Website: macys
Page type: cart
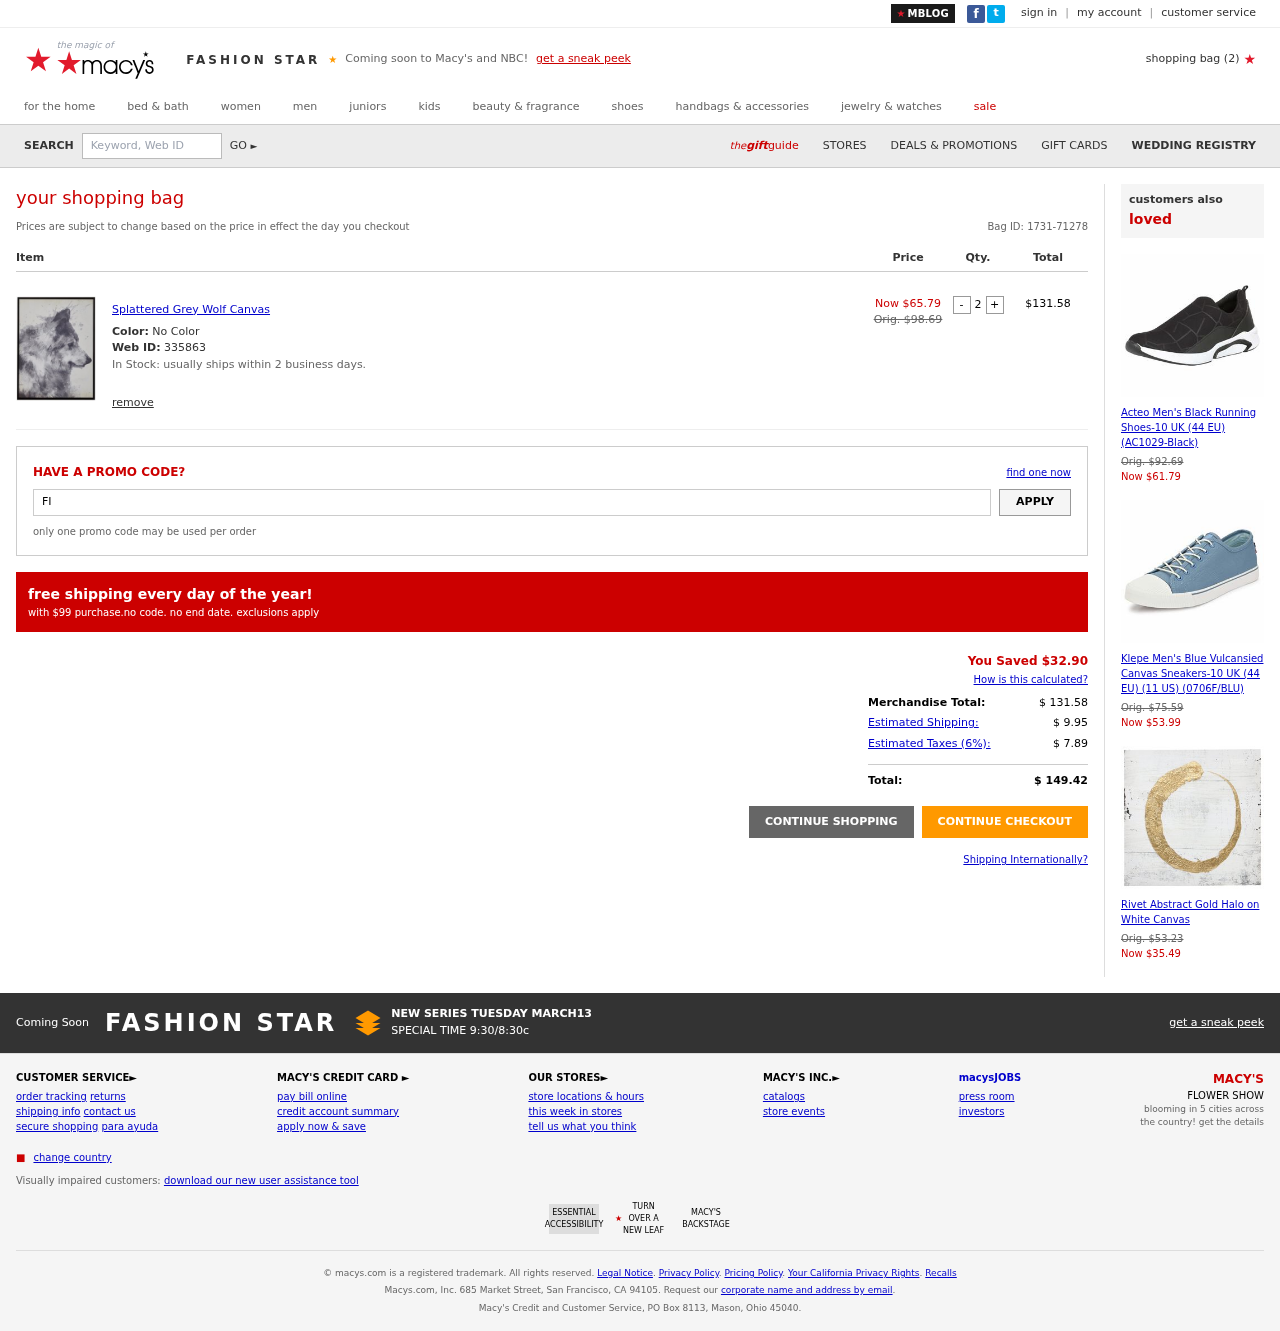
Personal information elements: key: PII_PROMO_CODE
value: FIRST77
Product elements: key: PRODUCT1_NAME
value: Splattered Grey Wolf Canvas
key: PRODUCT1_PRICE
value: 65.79
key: PRODUCT1_QUANTITY
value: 2
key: PRODUCT2_NAME
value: Acteo Men's Black Running Shoes-10 UK (44 EU) (AC1029-Black)
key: PRODUCT2_PRICE
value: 61.79
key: PRODUCT3_NAME
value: Klepe Men's Blue Vulcansied Canvas Sneakers-10 UK (44 EU) (11 US) (0706F/BLU)
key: PRODUCT3_PRICE
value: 53.99
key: PRODUCT4_NAME
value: Rivet Abstract Gold Halo on White Canvas
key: PRODUCT4_PRICE
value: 35.49
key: PRODUCT1_SKU
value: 335863
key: PRODUCT1_ORIGINAL_PRICE
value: Orig. $98.69
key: PRODUCT1_TOTAL
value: $131.58
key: PRODUCT2_ORIGINAL_PRICE
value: Orig. $92.69
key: PRODUCT3_ORIGINAL_PRICE
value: Orig. $75.59
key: PRODUCT4_ORIGINAL_PRICE
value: Orig. $53.23
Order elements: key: ORDER_NUM_ITEMS
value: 2
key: ORDER_ID
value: Bag ID: 1731-71278
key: ORDER_SAVINGS
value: $32.90
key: ORDER_SUBTOTAL
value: $ 131.58
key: ORDER_SHIPPING_COST
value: $ 9.95
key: ORDER_TAX
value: $ 7.89
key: ORDER_TOTAL
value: $ 149.42